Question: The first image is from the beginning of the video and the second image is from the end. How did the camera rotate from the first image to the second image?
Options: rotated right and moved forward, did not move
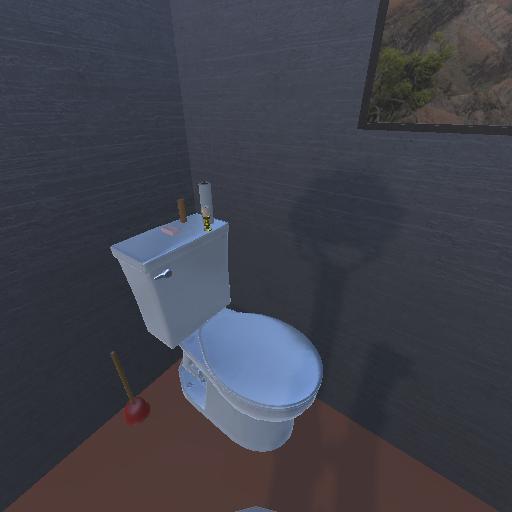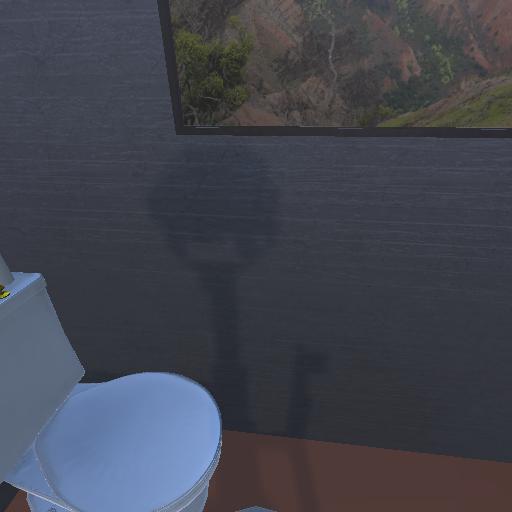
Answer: rotated right and moved forward